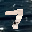
Label: 7